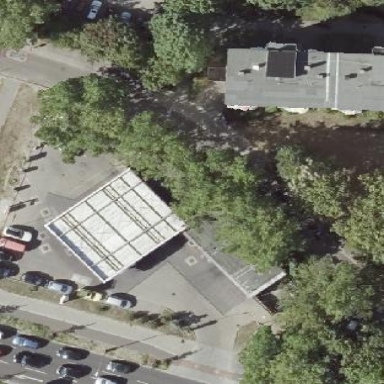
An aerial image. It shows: View of roof of building.